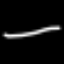
Label: line